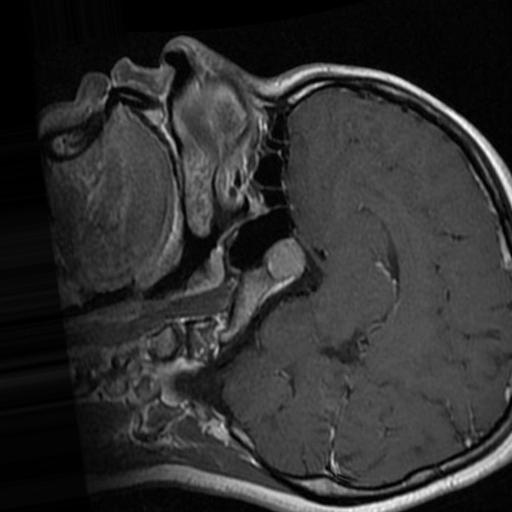
Label: brain_tumor